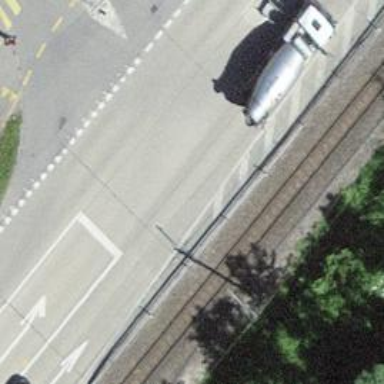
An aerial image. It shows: Residential road with asphalt surface.